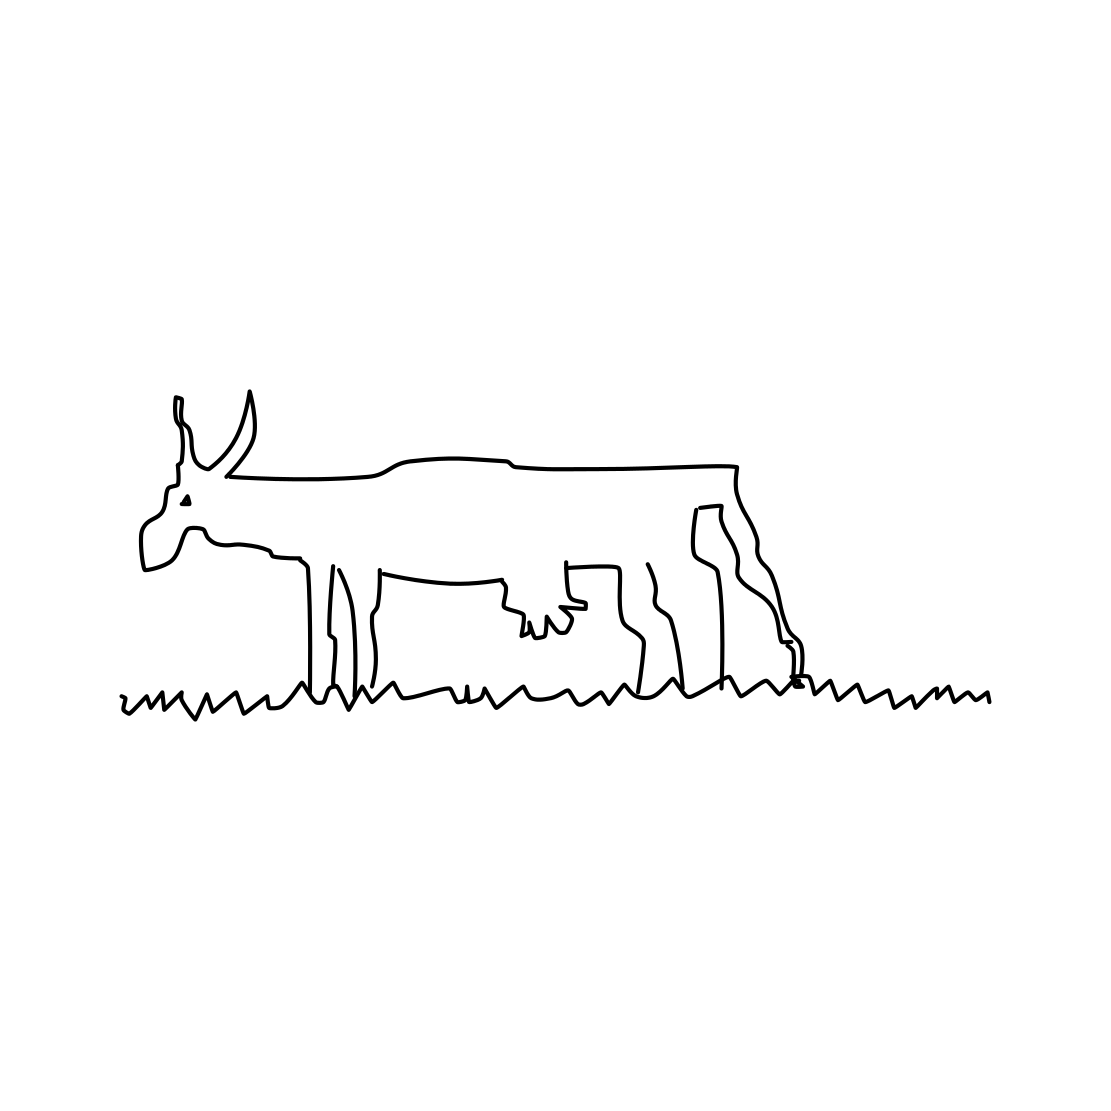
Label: cow